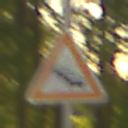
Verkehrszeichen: Stau
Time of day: SunriseSunset
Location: Outdoor (RoadRail)
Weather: Clear
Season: NotSpecified
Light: Natural